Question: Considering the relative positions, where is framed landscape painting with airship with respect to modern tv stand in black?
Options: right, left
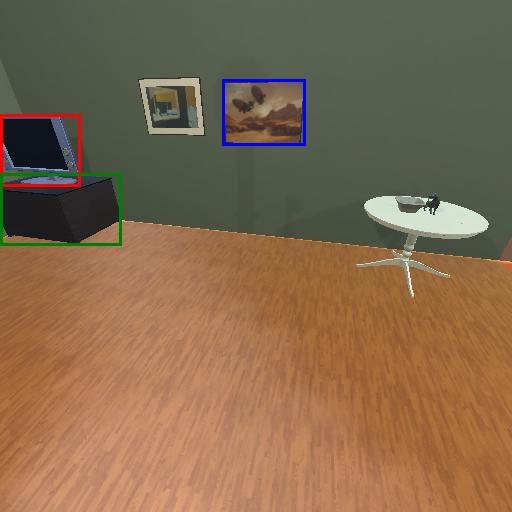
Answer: right